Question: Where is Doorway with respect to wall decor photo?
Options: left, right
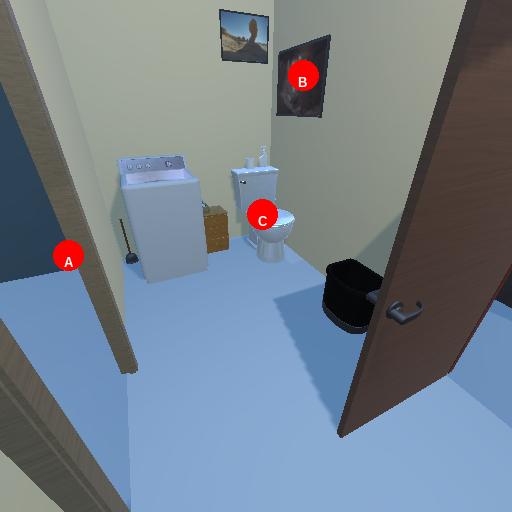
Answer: left